Platform: macOS
Application: Arc Browser
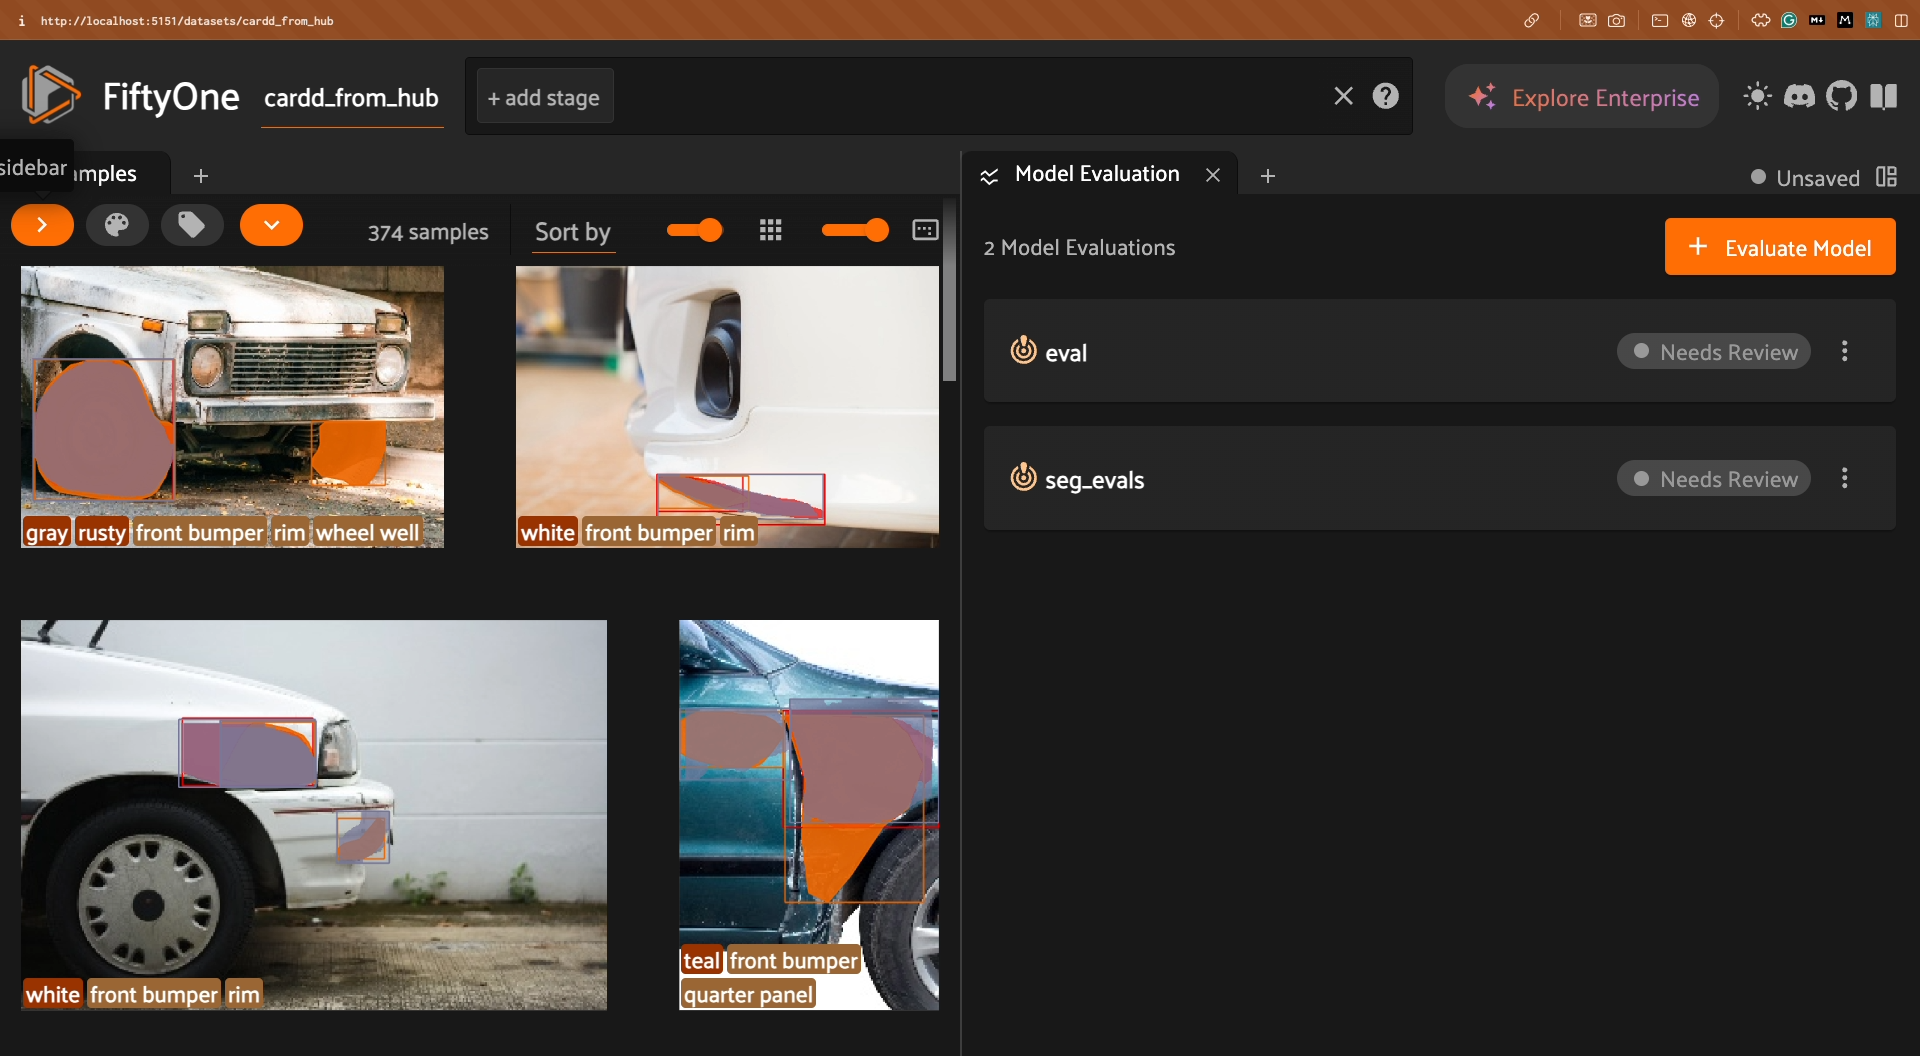
task_description: Locate the model evaluation panel
action_type: hover
element_info: Menu Item
steps_since_start: 1